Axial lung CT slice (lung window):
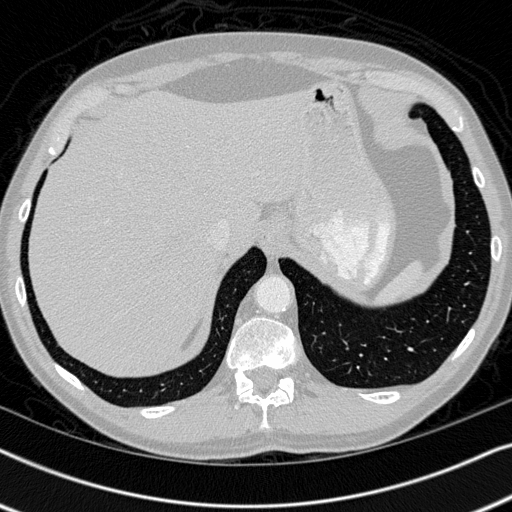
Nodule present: no